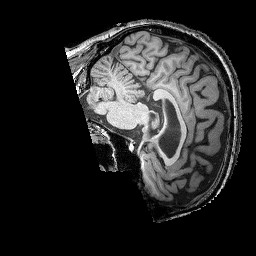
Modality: T1w
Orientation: sagittal
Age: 56
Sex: male
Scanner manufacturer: siemens
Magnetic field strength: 3 T
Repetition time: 2.25 s
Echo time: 0.00415 s